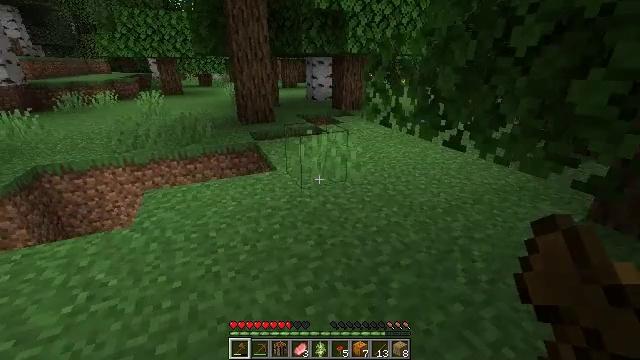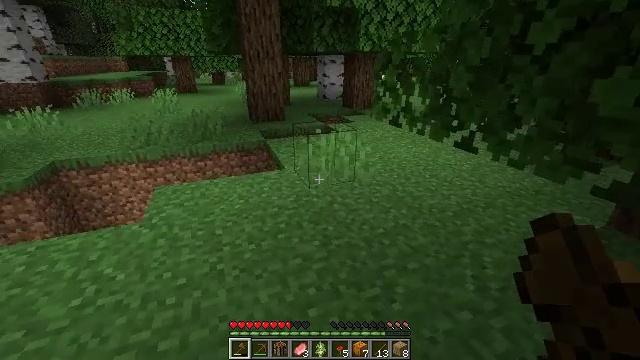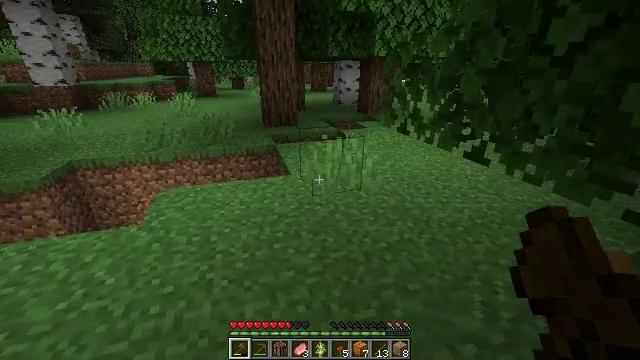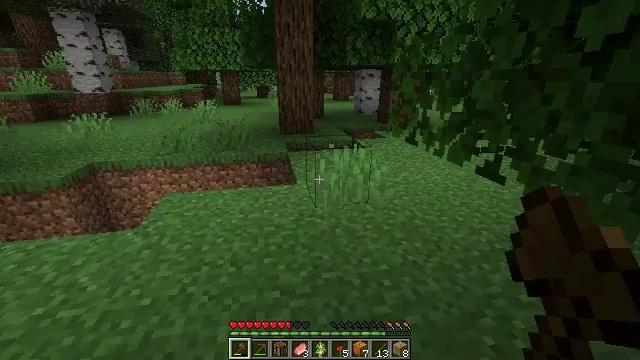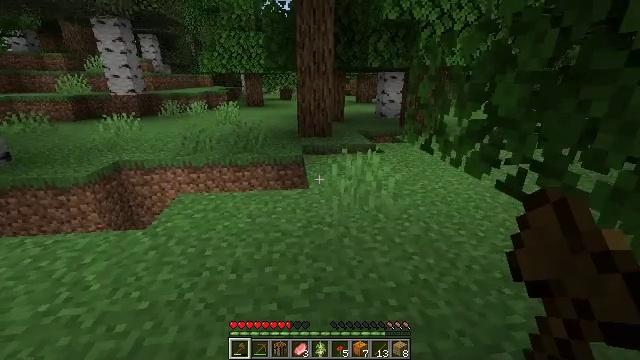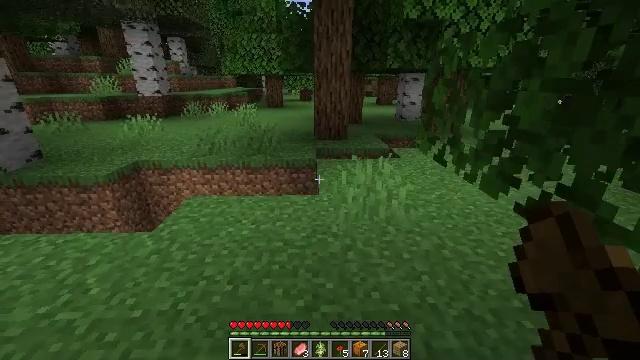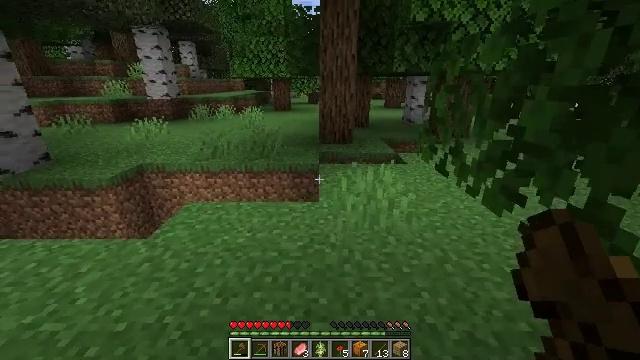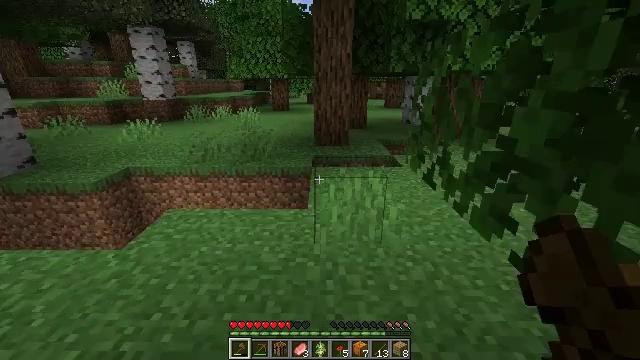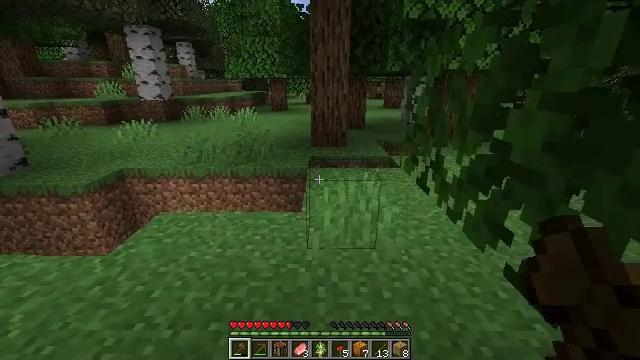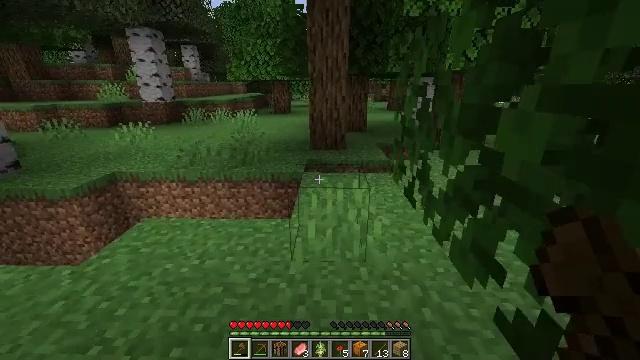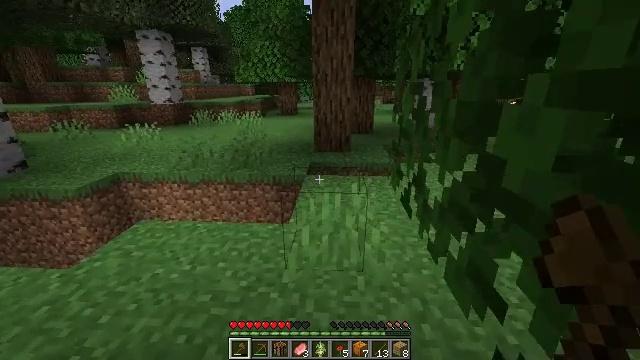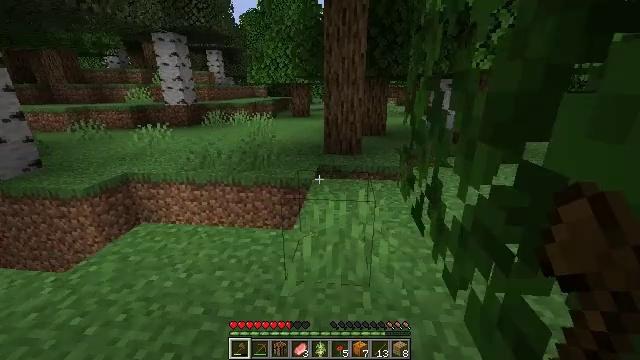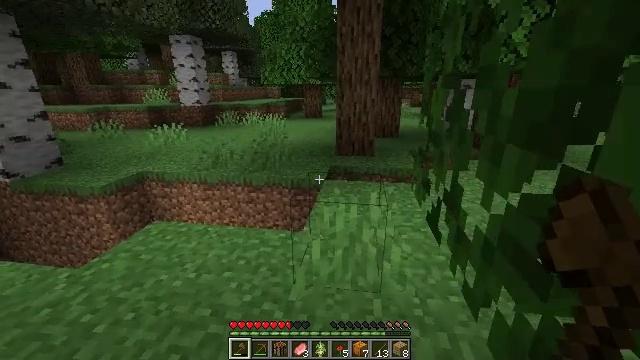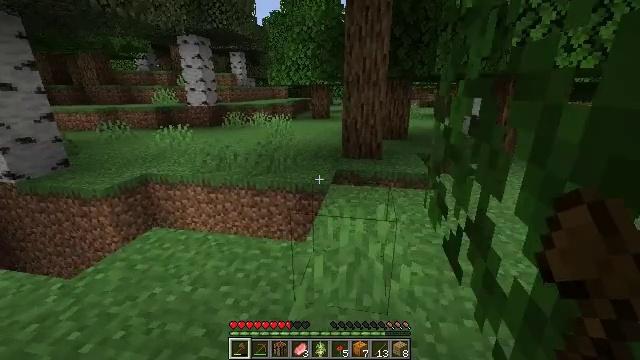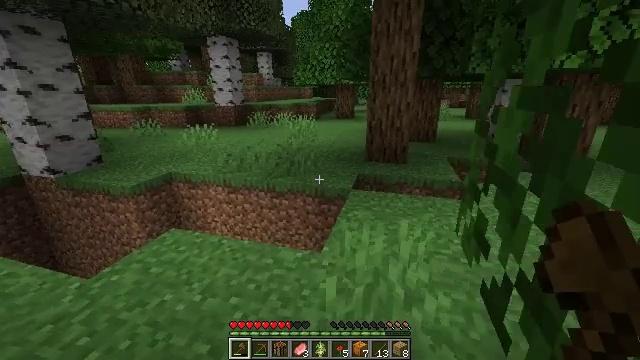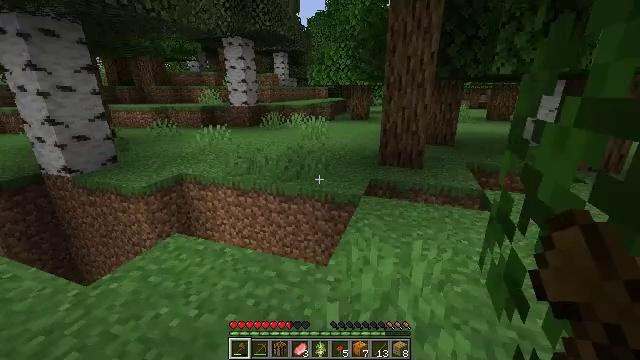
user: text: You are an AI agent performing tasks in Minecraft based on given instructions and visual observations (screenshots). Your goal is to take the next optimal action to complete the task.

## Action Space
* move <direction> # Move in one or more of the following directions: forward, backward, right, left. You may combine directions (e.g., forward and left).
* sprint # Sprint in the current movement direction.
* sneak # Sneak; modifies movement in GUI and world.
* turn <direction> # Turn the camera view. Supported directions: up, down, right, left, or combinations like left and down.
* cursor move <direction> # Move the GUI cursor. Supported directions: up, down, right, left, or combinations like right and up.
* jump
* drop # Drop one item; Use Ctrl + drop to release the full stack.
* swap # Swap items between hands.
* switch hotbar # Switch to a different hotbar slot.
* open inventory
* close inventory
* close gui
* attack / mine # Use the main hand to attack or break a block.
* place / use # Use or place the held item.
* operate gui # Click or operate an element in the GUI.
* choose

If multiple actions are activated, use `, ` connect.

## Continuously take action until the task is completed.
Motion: motion action
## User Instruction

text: Harvest the peony for decoration.
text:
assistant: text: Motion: move forward and move right, turn left
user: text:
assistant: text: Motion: move forward and move right, turn left
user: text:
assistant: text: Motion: move forward and move right, turn left and up
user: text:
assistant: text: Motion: move forward and move right, turn left
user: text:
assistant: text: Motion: move forward and move right, turn left
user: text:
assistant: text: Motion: move forward and move right, turn left
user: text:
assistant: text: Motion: move forward and move right
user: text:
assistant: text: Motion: move forward and move right
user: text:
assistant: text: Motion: move forward and move right, turn left
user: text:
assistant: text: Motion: move forward and move right, turn left
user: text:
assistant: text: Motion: move forward and move right, turn left
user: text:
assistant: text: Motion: move forward and move right, turn left
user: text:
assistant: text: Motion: move forward and move right, turn left
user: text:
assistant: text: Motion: move forward and move right, turn left
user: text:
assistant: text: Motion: move forward and move right, turn left
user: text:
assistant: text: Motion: move forward and move right, turn left
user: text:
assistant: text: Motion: move forward and move right
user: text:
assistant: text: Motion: move forward and move right
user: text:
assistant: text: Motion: move forward and move right
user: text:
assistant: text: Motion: move forward and move right, turn left
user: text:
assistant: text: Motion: move forward and move right, turn left
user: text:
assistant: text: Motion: move forward and move right, turn left
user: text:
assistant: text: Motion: move forward and move right, turn left
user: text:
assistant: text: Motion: move forward and move right
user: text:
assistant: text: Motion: move forward and move right, turn left
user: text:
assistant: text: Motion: move forward, turn left
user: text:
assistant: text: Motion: move forward
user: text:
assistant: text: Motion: move forward
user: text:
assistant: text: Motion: move forward
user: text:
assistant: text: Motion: move forward